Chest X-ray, AP view. Patient: 26 years old, sex M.
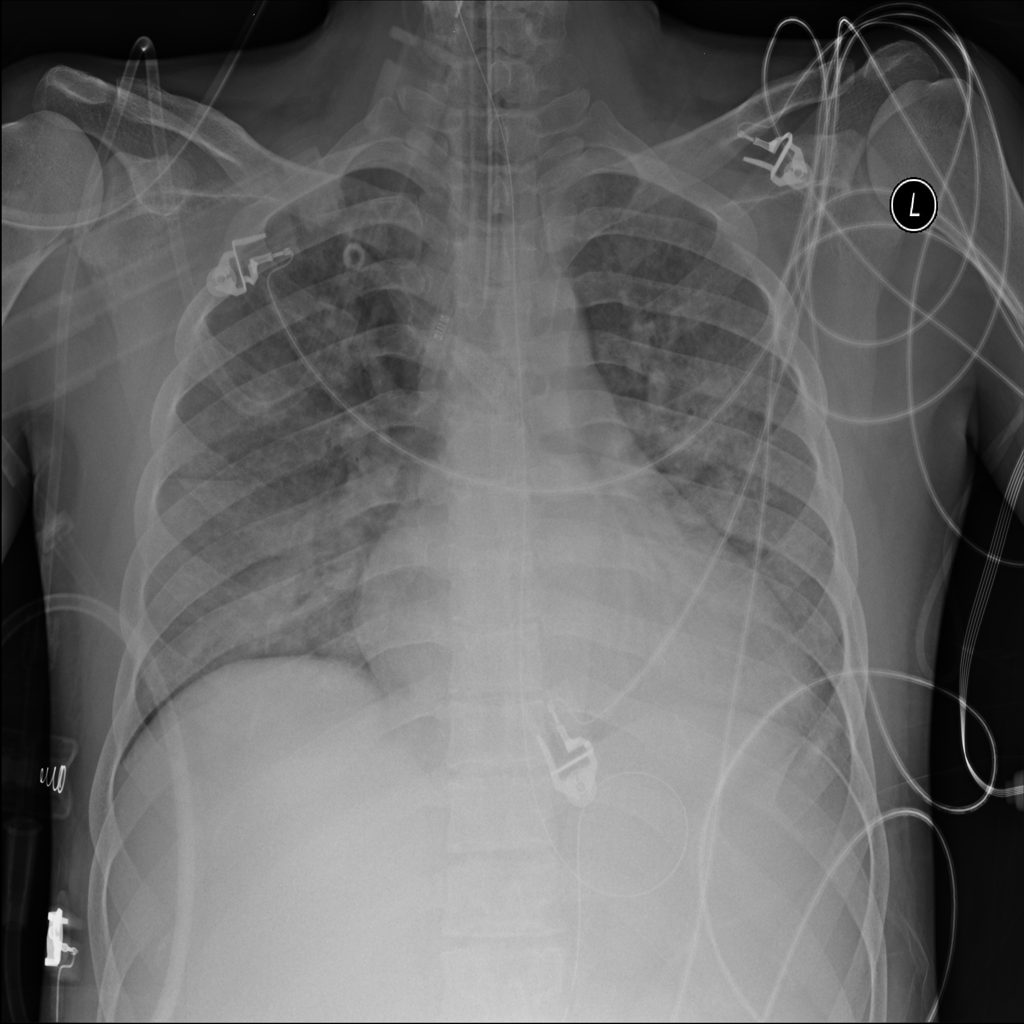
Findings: Infiltration